Question:
I have an updating issue with Binding in my ComboBox. I have created a simplified example illustrate this problem. I will paste all the related code below.
So in the image above, I have a TextBlock (in black) that shows the 'SelectedPerson.FullName' property for the SelectedPerson. The FirstName and LastName properties of the SelectedPerson are shown in the 2 TextBoxes below the FullName. The ComboBox DisplayMemberPath is bound to 'FullName' and the combobox contains a list of Person objects.
The 'FullName' property should be the same in the TextBlock, ComboBox, and ComboBox dropdown list.
However, it is ONLY updating correctly in the TextBlock. The comboBox Dropdown just updates the first time it is opened and doesn't update after that. So if I edit the FirstName in the textbox and click the dropdown and then edit it some more and click the dropdown again, we end up with 3 different 'FullName' values being displayed for the SelectedPerson.
I am using INotifyPropertyChanged in my code behind to notify when "SelectedPerson" is changed. This appears to work fine updating the TextBlock, but for some reason, ComboBox isn't updating with the new "FullName".
I have attempted to send a "FullName" notify when I send 'SelectedPerson' notify, but it doesn't make it work either.
Can anybody tell me why the ComboBox isn't updating when I change the FirstName text?
Thanks.
MainWindow.xaml:
'''
<Window x:Class="ComboBoxBinding.MainWindow"
xmlns="http://schemas.microsoft.com/winfx/2006/xaml/presentation"
xmlns:x="http://schemas.microsoft.com/winfx/2006/xaml"
Title="MainWindow" Height="350" Width="525"
DataContext="{Binding RelativeSource={RelativeSource Self}}">
<StackPanel Margin="50" Width="150">
<TextBlock Margin="0,0,0,10" Height="30" Padding="8" Background="Black" Foreground="White" Text="{Binding SelectedPerson.FullName}"/>
<TextBox Text="{Binding SelectedPerson.FirstName, UpdateSourceTrigger=PropertyChanged}"/>
<TextBox Text="{Binding SelectedPerson.LastName, UpdateSourceTrigger=PropertyChanged}"/>
<ComboBox Margin="0,16,0,0"
ItemsSource="{Binding People}"
DisplayMemberPath="FullName"
SelectedItem="{Binding SelectedPerson, UpdateSourceTrigger=PropertyChanged}">
</ComboBox>
</StackPanel>
</Window>
'''
MainWindow.xaml.cs:
'''
using System.Collections.Generic;
using System.ComponentModel;
namespace ComboBoxBinding
{
public partial class MainWindow : INotifyPropertyChanged
{
public event PropertyChangedEventHandler PropertyChanged;
public void OnPropertyChanged(string propertyName)
{
if (PropertyChanged != null)
{
PropertyChanged(this, new PropertyChangedEventArgs(propertyName));
}
}
private List<Person> _people = new List<Person>();
public List<Person> People
{
get { return _people; }
}
private Person _selectedPerson;
public Person SelectedPerson
{
get { return _selectedPerson; }
set
{
_selectedPerson = value;
OnPropertyChanged("SelectedPerson");
}
}
public MainWindow()
{
GenerateLaneConfigurations();
InitializeComponent();
}
private void GenerateLaneConfigurations()
{
People.Add(new Person("Elmer", "Fudd"));
People.Add(new Person("Bugs", "Bunny"));
People.Add(new Person("Donald", "Duck"));
foreach (Person person in _people)
{
person.Changed += person_Changed;
}
SelectedPerson = People[0];
}
void person_Changed()
{
OnPropertyChanged("SelectedPerson");
}
}
}
'''
Person.cs:
'''
namespace ComboBoxBinding
{
public class Person
{
private string _firstName;
public string FirstName
{
get { return _firstName; }
set { _firstName = value; OnChanged(); }
}
private string _lastName;
public string LastName
{
get { return _lastName; }
set { _lastName = value; OnChanged(); }
}
public string FullName
{
get { return string.Format("{0} {1}", FirstName, LastName);}
}
public Person(string firstName, string lastName)
{
FirstName = firstName;
LastName = lastName;
}
public delegate void ChangedEventHandler();
public event ChangedEventHandler Changed;
protected void OnChanged()
{
if (Changed != null)
{
Changed();
}
}
}
}
'''
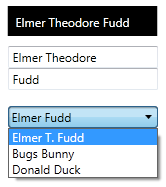
Answer: You need to implement the notification system in your Person object as well. Saying that the 'SelectedPerson' changed isn't good enough. Just implement 'INotifyPropertyChanged' on 'Person' like you already do on your 'MainWindow' and raise the 'PropertyChanged' event instead of your custom 'Changed' event and it should work.